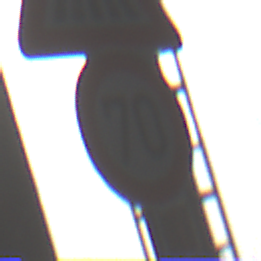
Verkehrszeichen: Geschwindigkeit70
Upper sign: FussgaengerueberwegRechts
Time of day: Midday
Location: Roofed (Special)
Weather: Overcast
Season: NotSpecified
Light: Natural